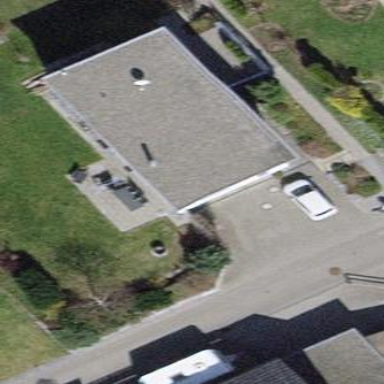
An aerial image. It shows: House with skillion roof shape.